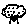
Label: tree